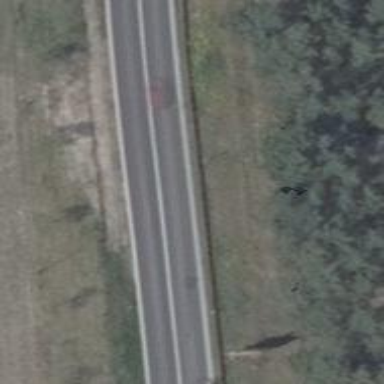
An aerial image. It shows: Secondary road with asphalt surface.